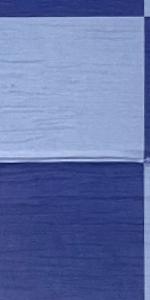
Label: Empty